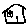
Label: house